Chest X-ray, PA view. Patient: 51 years old, sex M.
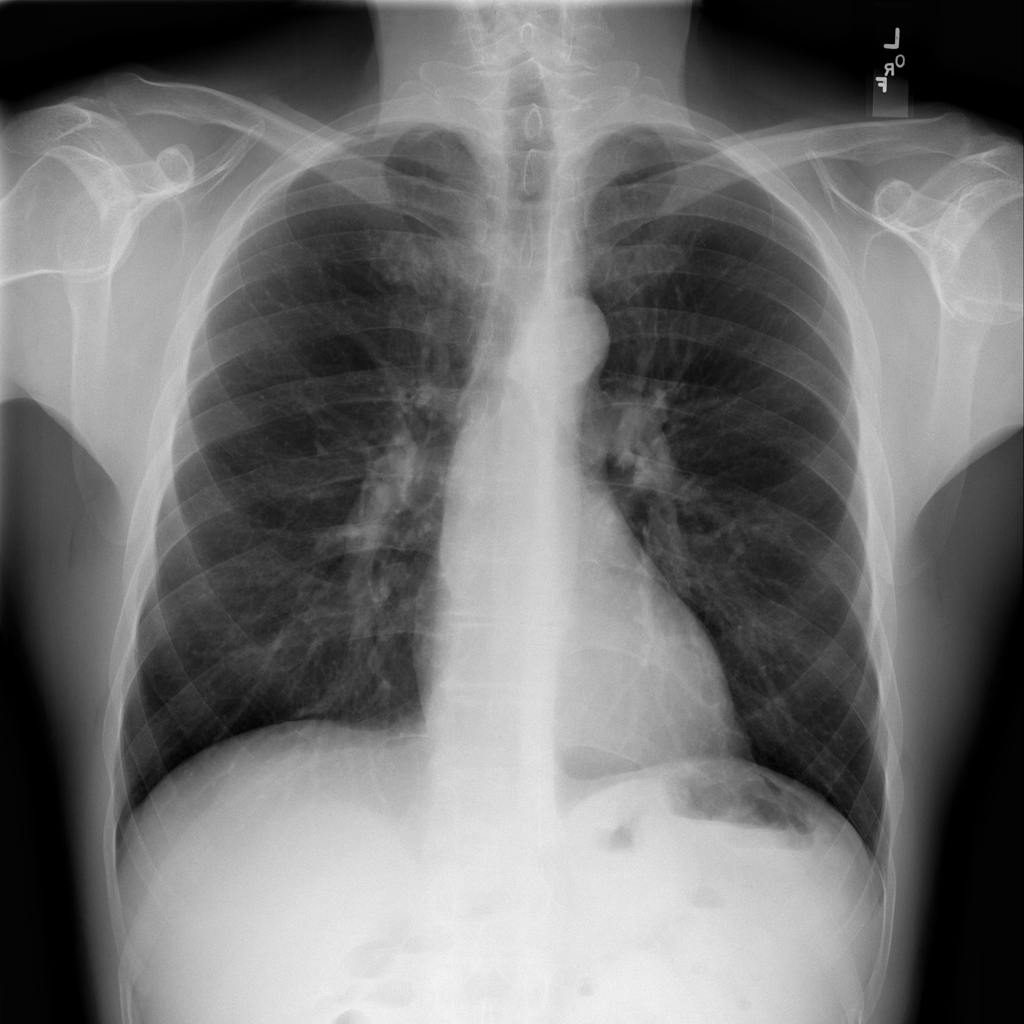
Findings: No Finding